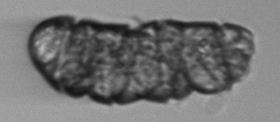
Label: Margalefidinium